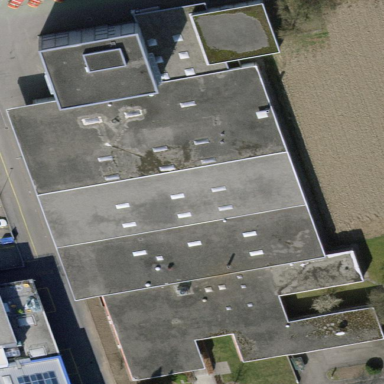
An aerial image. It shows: Industrial building.